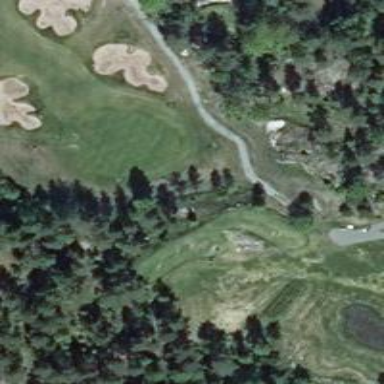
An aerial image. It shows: Service road designated as golf cart path.